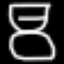
Label: hourglass